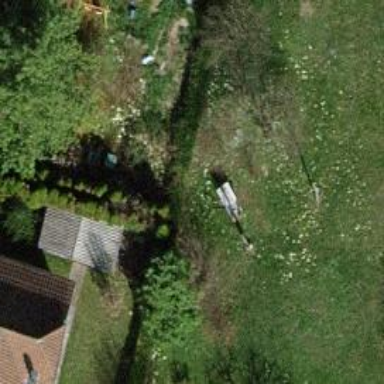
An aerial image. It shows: Hedge acting as barrier.